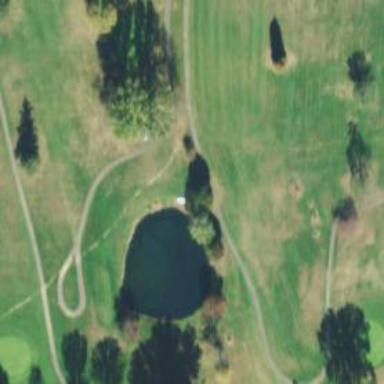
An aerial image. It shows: Path for both road and golf.